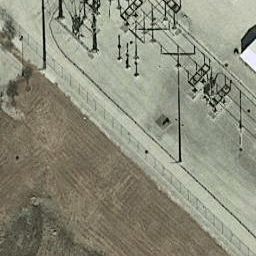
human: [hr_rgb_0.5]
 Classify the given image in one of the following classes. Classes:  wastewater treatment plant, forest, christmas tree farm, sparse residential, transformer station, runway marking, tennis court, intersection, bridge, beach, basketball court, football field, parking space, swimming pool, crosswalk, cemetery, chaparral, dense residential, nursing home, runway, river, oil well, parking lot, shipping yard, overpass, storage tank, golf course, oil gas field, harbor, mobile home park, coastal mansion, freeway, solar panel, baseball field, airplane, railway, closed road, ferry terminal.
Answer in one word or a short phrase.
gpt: transformer station